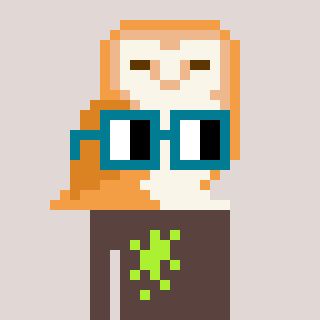
a pixel art character with square dark green glasses, a owl-shaped head and a darkbrown-colored body on a warm background